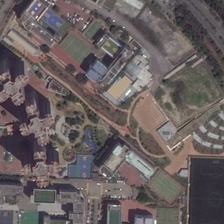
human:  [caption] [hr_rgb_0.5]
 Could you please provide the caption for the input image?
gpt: many buildings and green trees are in a school .

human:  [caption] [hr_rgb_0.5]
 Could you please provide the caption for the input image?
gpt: many buildings and green trees are in a school .

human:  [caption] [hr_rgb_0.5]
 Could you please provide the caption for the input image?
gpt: there are many different buildings in the region of the school .

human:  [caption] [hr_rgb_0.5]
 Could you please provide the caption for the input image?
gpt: there are many different buildings in the region of the school .

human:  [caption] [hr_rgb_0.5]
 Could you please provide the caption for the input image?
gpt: many buildings and green trees are in a school .